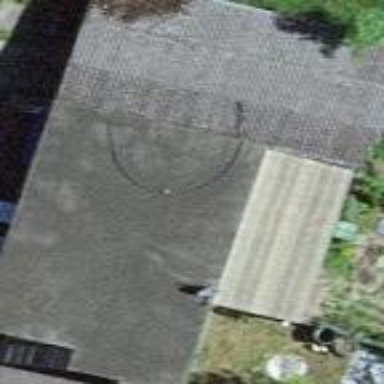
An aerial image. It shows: Garage.